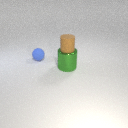
large green metal cylinder in front of small blue rubber sphere